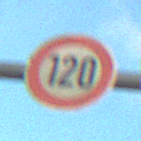
Verkehrszeichen: Geschwindigkeit120
Umgebung: Outdoor, Nature
Tageszeit: SunriseSunset
Wetter: PartlyCloudy
Licht: Natural
Jahreszeit: NotSpecified
Kontrast: MediumContrast